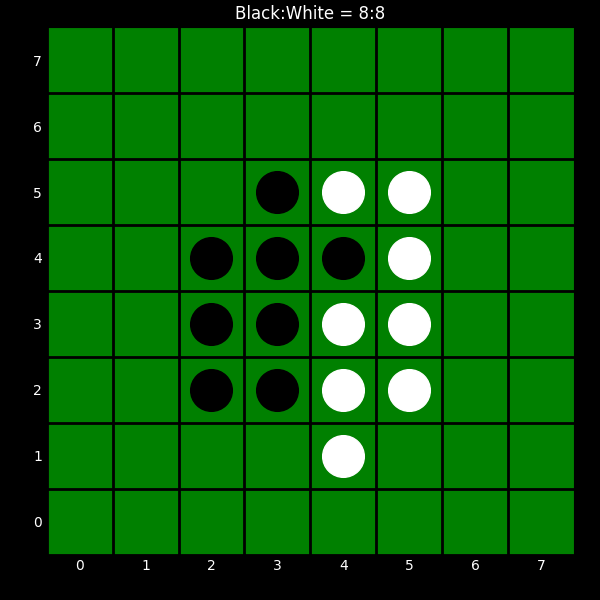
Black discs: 8
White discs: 8